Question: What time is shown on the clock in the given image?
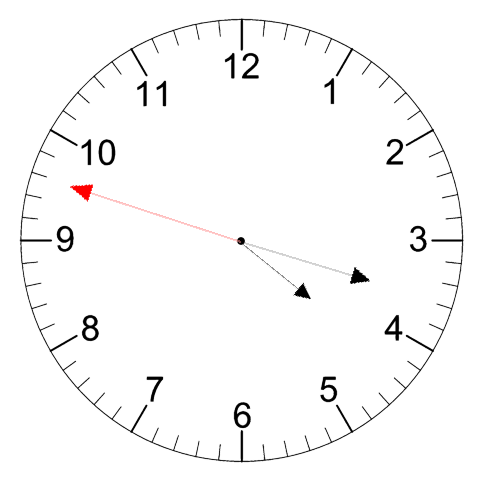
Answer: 04:17:48